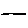
Label: line